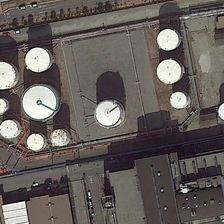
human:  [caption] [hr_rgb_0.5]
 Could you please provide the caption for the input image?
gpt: some storage tanks in different sizes are near several gray buildings .

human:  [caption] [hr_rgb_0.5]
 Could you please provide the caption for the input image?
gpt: some storage tanks in different sizes are near several gray buildings .

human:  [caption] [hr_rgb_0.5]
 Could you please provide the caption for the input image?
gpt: some storage tanks in different sizes are near several gray buildings .

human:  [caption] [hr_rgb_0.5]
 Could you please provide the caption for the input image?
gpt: some storage tanks in different sizes are near several gray buildings .

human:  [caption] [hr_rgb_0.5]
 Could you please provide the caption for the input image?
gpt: some storage tanks in different sizes are near several gray buildings .